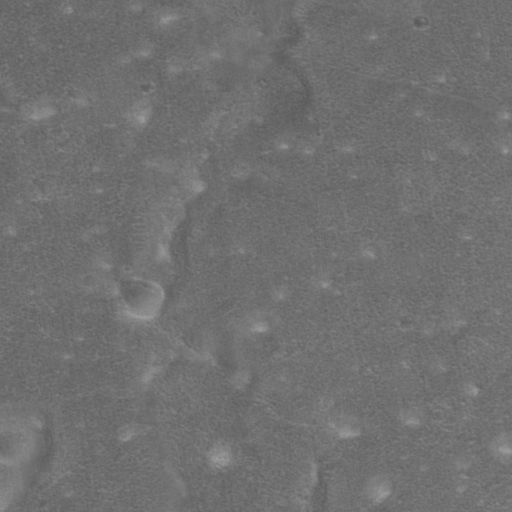
Classes present: Background, Cone